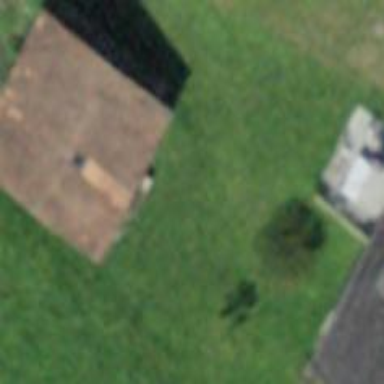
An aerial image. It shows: Rural barn.